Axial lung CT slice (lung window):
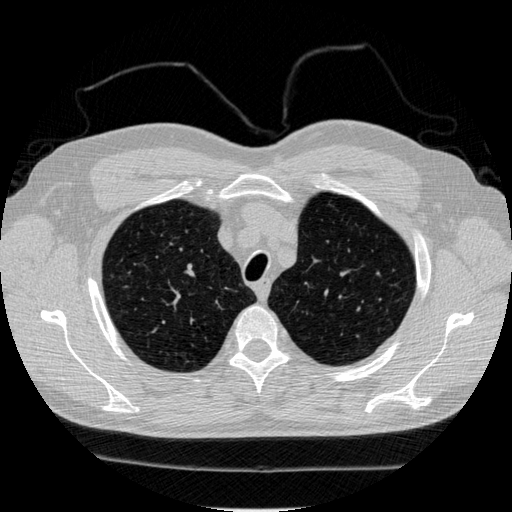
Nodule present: yes
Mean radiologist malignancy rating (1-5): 3